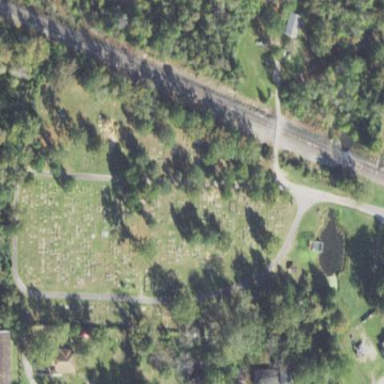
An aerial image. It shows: Cemetery.